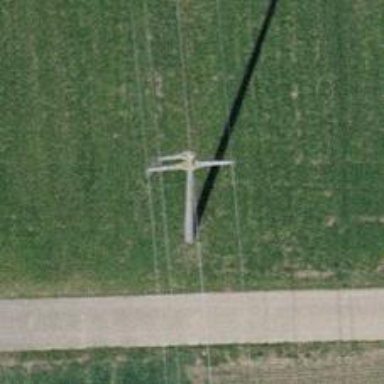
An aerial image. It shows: Power pole.